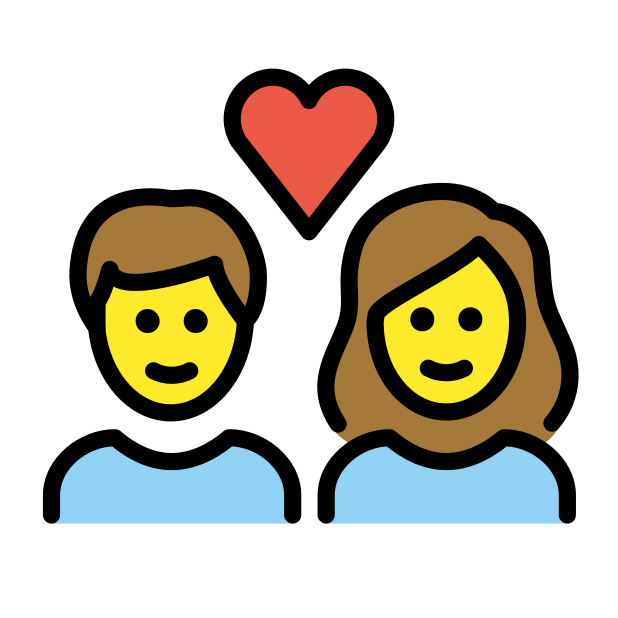
couple with heart: woman, man